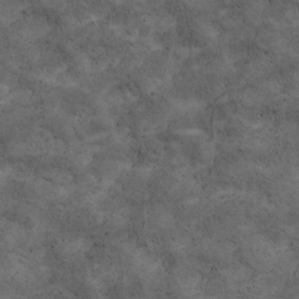
Label: non_frost